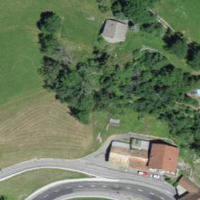
EUNIS habitat code: 24
Species observed at this site:
Phoenicurus ochruros
Motacilla alba
Passer domesticus